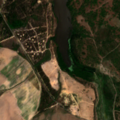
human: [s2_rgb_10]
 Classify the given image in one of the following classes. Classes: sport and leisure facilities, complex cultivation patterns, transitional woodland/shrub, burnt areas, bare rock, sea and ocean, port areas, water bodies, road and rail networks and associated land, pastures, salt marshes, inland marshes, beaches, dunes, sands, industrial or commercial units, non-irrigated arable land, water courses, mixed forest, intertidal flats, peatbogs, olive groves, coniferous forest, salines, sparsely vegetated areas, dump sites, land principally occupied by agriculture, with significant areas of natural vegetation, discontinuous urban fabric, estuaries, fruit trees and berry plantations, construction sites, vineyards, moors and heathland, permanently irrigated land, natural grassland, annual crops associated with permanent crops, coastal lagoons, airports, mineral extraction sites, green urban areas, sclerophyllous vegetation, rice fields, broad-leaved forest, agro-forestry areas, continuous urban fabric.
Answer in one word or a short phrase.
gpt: permanently irrigated land, agro-forestry areas, transitional woodland/shrub, water bodies